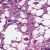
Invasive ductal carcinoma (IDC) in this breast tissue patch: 1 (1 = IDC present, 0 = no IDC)